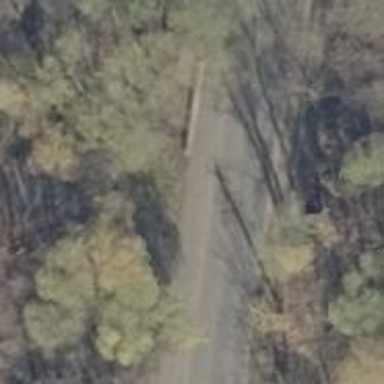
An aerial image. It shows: Sidewalk on asphalt footway bridge.